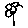
Label: flower